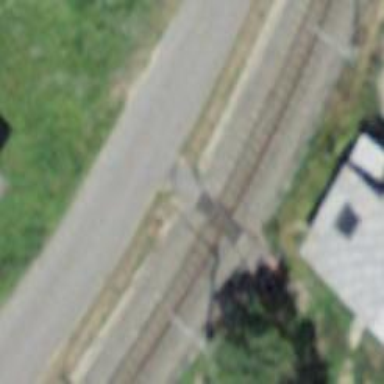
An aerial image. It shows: Crossing for the railway.